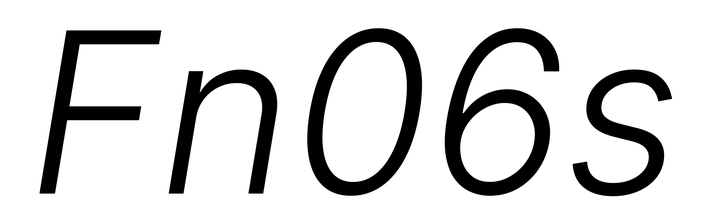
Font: Inter-Italic_Light_Italic